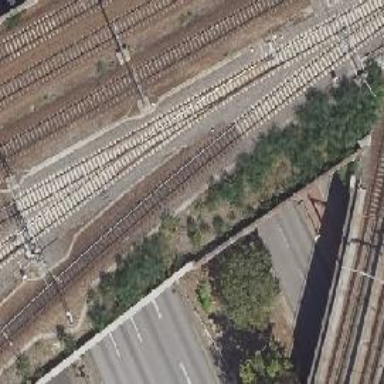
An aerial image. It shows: Railway bridge with electrified contact lines leading to service yard.